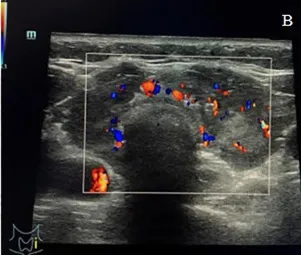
(B) Ultrasonography showed thyroid enlargement with diffuse reduction in gland echo and abundant blood flow signals.
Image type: radiology (ultrasound)